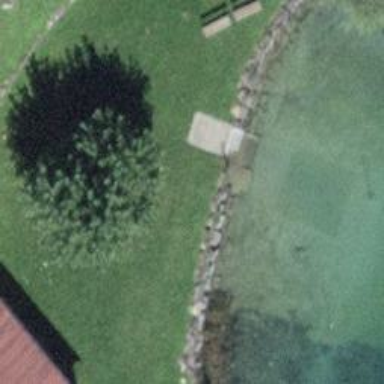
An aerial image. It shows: Bench.